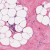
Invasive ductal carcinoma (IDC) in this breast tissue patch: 0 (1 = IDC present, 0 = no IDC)